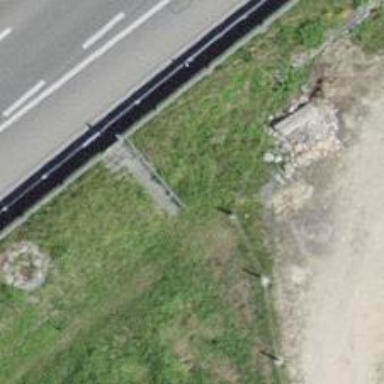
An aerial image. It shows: Road with steps.